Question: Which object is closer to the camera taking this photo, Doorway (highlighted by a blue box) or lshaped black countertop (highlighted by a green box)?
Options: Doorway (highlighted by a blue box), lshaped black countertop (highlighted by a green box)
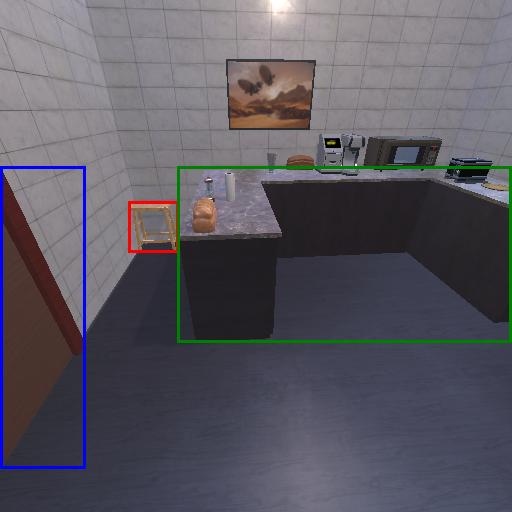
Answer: Doorway (highlighted by a blue box)